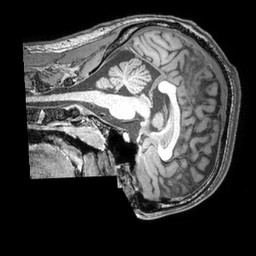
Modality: T1w
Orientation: sagittal
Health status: healthy
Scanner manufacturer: philips
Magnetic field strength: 3 T
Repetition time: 0.007381 s
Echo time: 0.003271 s